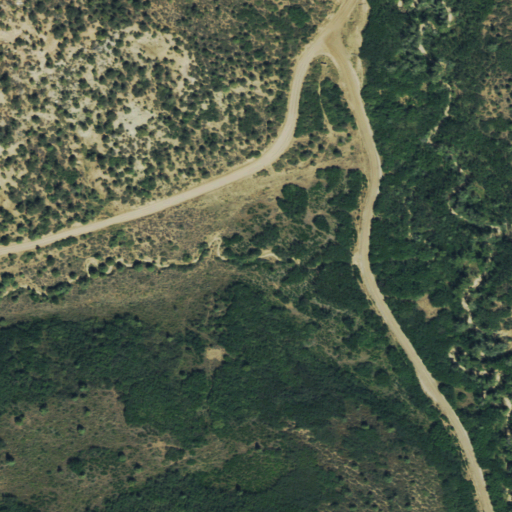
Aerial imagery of valley in Colorado named East Road Gulch containing deciduous forest, woody wetlands, evergreen forest, open development, shrub, and low intensity development